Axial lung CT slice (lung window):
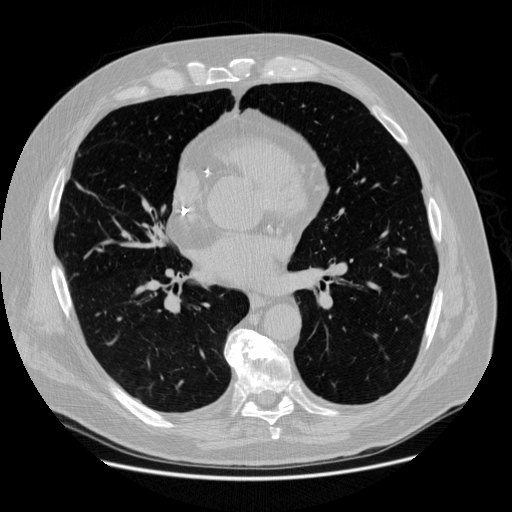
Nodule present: no